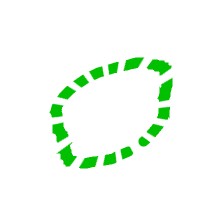
Shape: circle